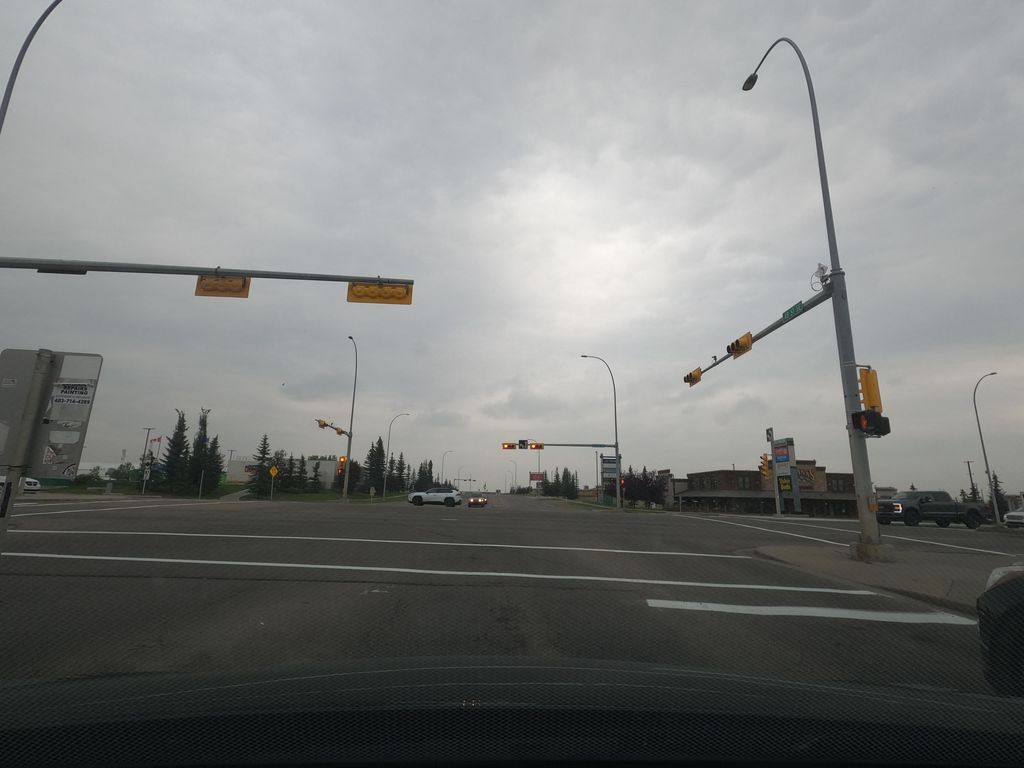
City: calgary